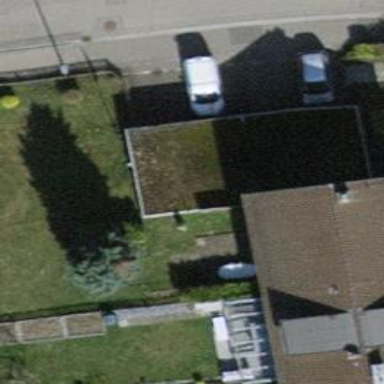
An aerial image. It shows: Garage building with flat roof.